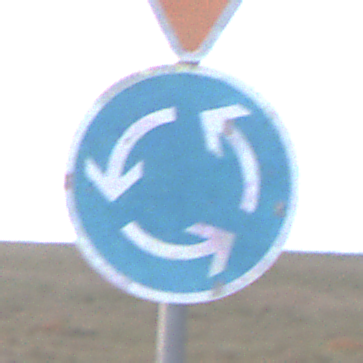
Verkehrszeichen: Kreisverkehr
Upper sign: VorfahrtGewaehren
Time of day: SunriseSunset
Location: Outdoor (Nature)
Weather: Overcast
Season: NotSpecified
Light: Natural